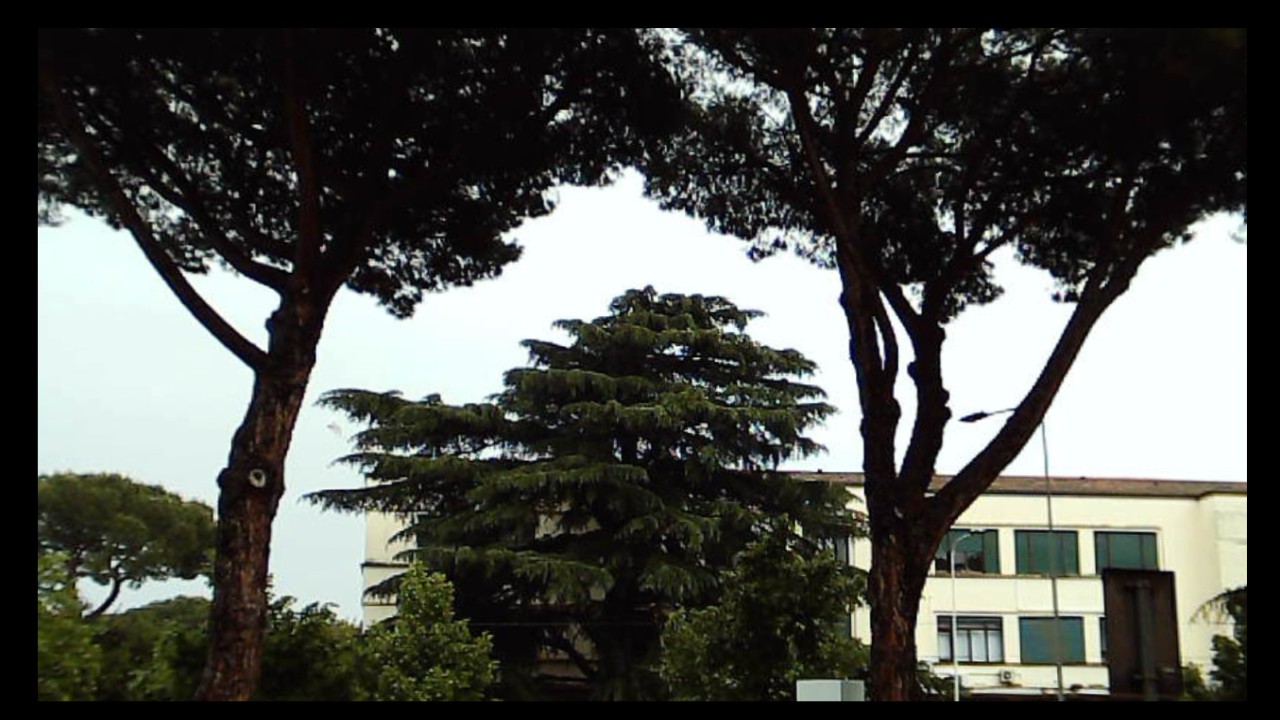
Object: DarwinFPV cineape20